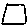
Label: square